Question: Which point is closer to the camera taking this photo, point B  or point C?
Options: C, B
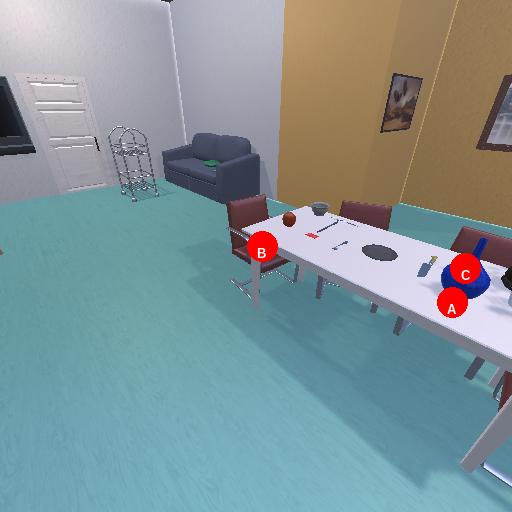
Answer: C